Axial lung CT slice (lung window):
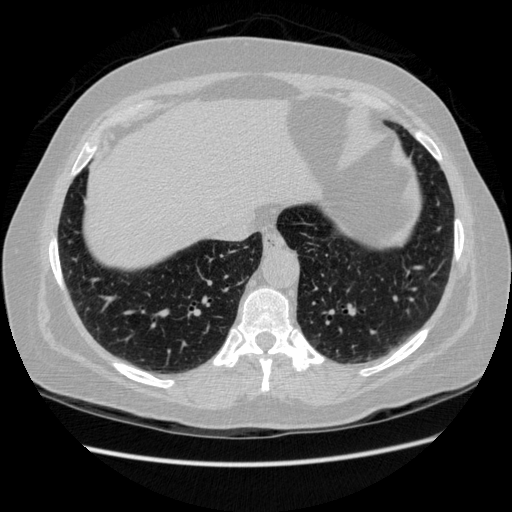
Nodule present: no